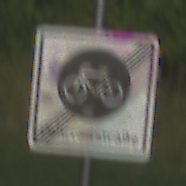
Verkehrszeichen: EndeFahrradstrasse
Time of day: MorningAfternoon
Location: Outdoor (Nature)
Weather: Clear
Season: NotSpecified
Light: Natural